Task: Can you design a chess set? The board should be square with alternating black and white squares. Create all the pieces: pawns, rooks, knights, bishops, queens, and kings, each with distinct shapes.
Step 3724:
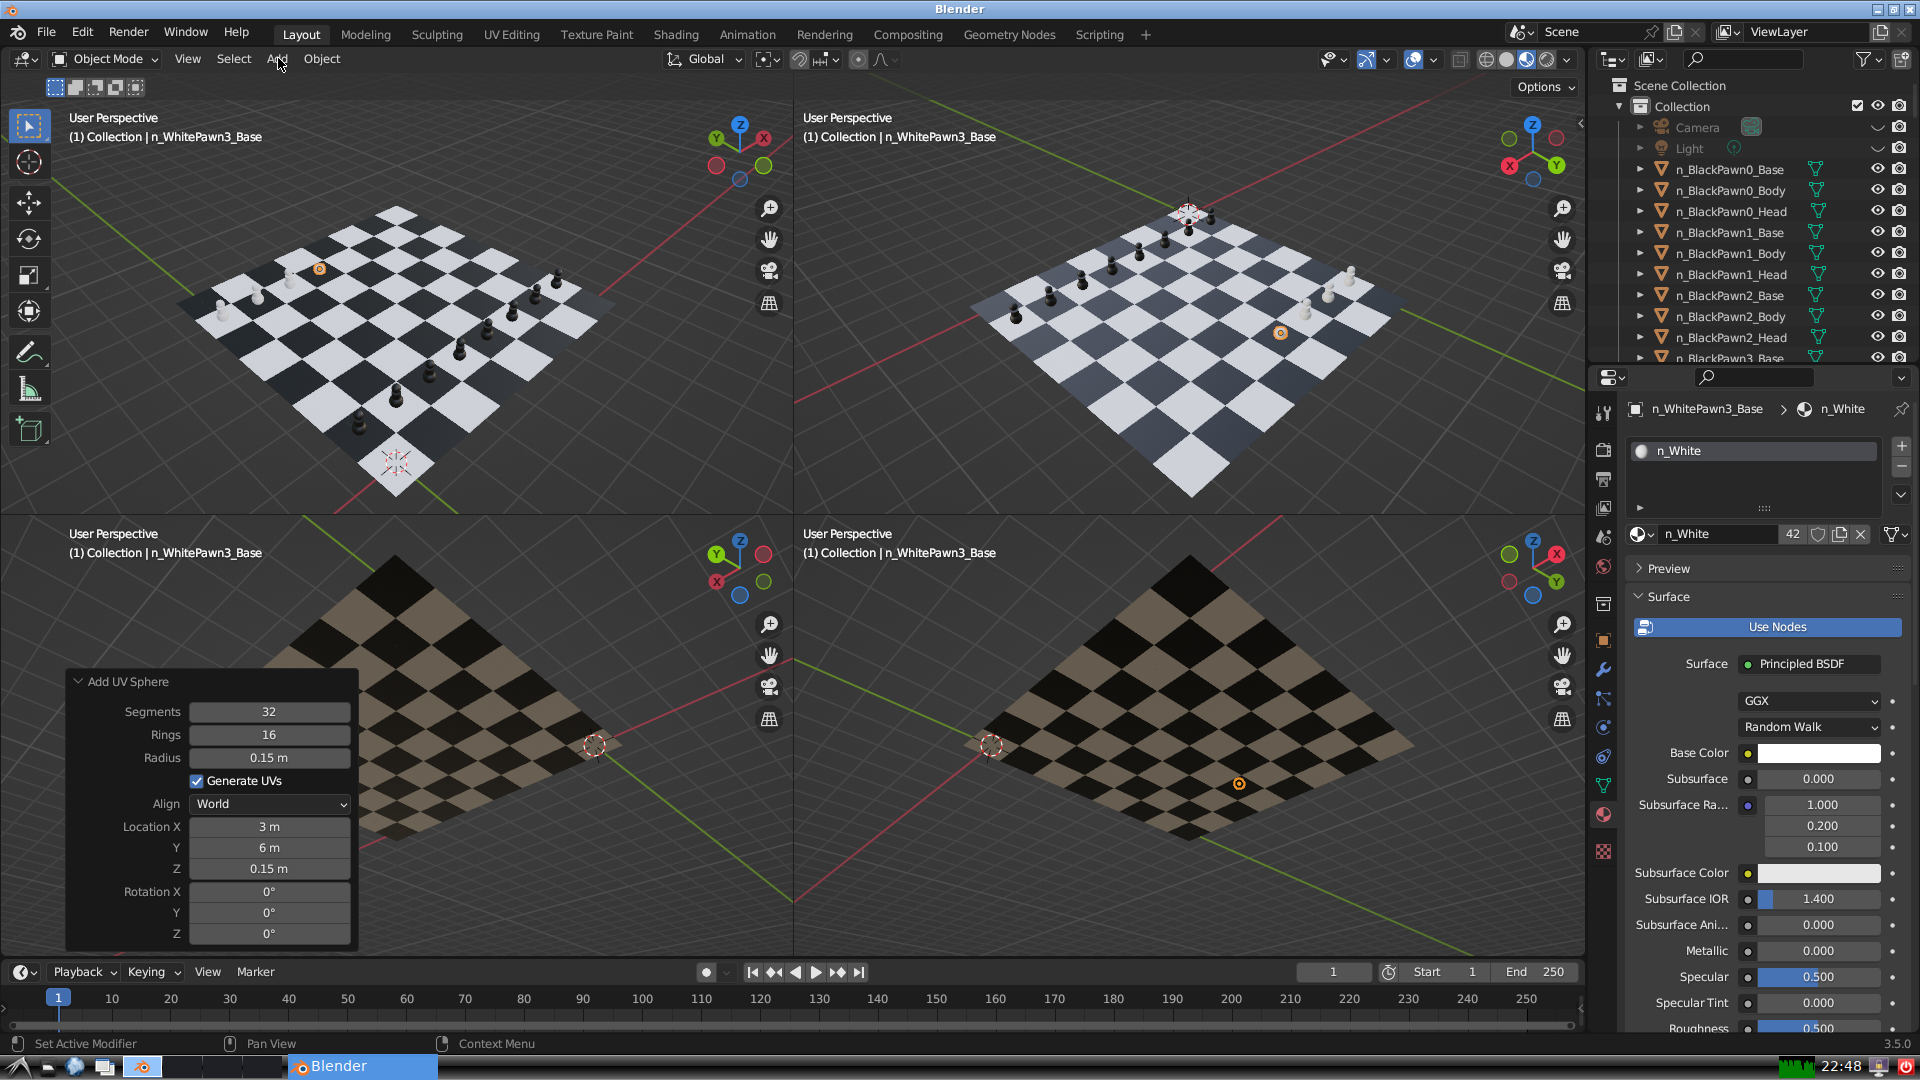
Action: click: no